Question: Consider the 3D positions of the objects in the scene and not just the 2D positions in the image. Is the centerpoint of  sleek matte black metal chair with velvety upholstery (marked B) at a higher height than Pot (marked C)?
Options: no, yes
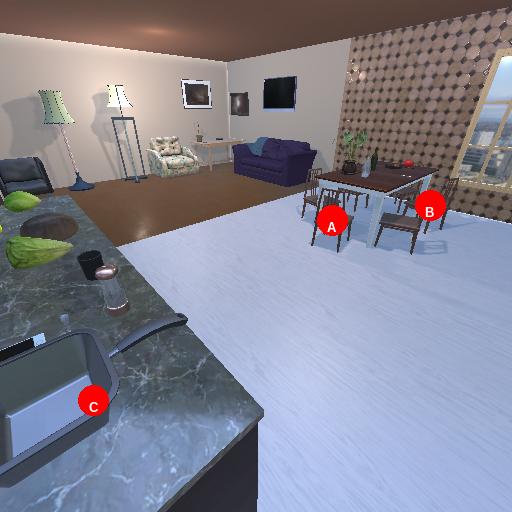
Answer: no